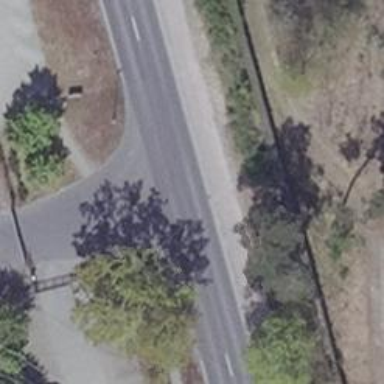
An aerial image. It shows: Asphalt tertiary road with separate tracks for cycling and walking on the right side.